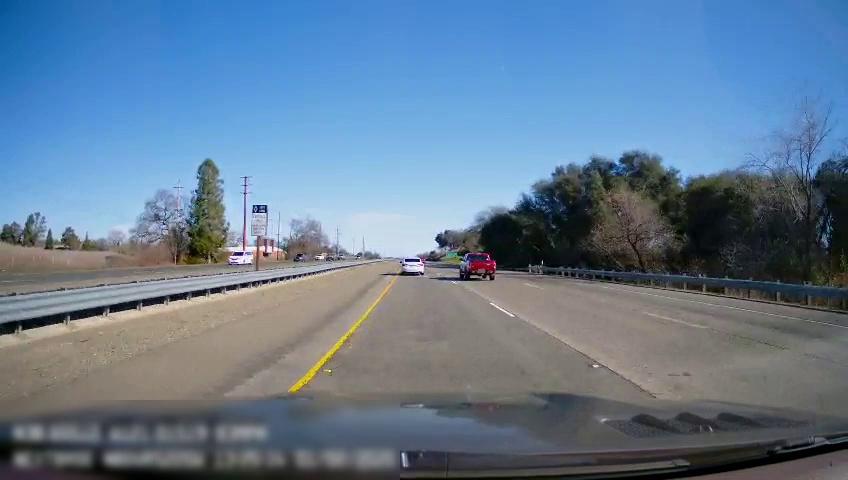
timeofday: Day
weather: Sunny
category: Drivable Space
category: Drivable Space
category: Vehicles | Truck
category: Vehicles | Car
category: Vehicles | SUV
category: Vehicles | SUV
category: Vehicles | SUV
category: Vehicles | Truck
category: Lanes | Current Lane
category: Lanes | Current Lane
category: Lanes | Alternate Lane
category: Lanes | Alternate Lane
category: Traffic | Signs
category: Traffic | Signs